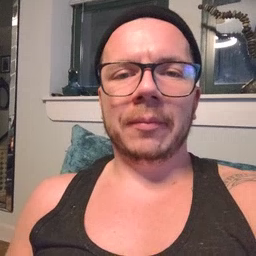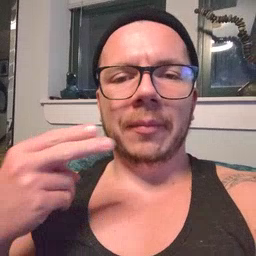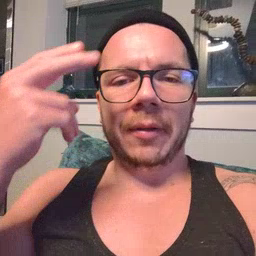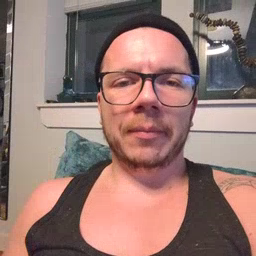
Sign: high